Question: I have a test project I'm using to familiarise myself with VB6. Just a listbox, a button to get info, and a button to clear info:

Code:
'''
Option Explicit
Private Sub btnGet_Click()
lstResults.DataSource = GetMenuItems
End Sub
Private Sub btnClear_Click()
lstResults.Clear
End Sub
Public Function GetMenuItems() As ADODB.Recordset
Dim rs As ADODB.Recordset
Dim conn As New ADODB.Connection
conn.ConnectionString = "File Name=C:\connString.udl"
Dim cmd As New ADODB.Command
Set cmd.ActiveConnection = conn
cmd.CommandType = adCmdStoredProc
cmd.CommandText = "dbo.GetMenuItems"
Set rs = cmd.Execute()
GetMenuItems = rs
End Function
'''
The following error appears when I click the Get Items button (btnGet):
> Compile Error: Method or Data Member Not Found
At first I thought it might be something to do with the event/button, that some sort of binding between them wasn't present. But just putting in something like "MsgBox("Hello")" works fine. Yet it doesn't even seems to get to the line where the GetMenuItems function is called before throwing the error.
This being my first whirl with VB, I'm a little stumped.
EDIT - I've had a look at the UDL file I was using too. Tested that and its connecting ok on its own.
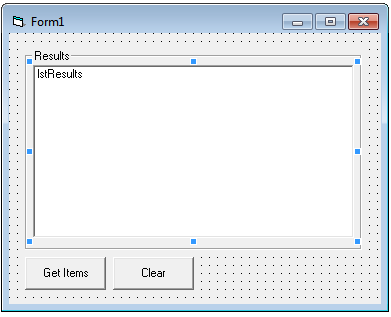
Answer: In 'Sub btnGet_Click', use
'''
Set lstResults.DataSource = GetMenuItems
'''
Assigning object references without using 'Set' is hardly ever the right thing to do. For what it's worth, omitting 'Set' references the left-hand side's default property; this was part of VB6 (OK, VB4, when classes were introduced) as a help to VB3 programmers, before there were such things as objects. Whatever kind of object 'lstResults.DataSource' returns likely does not have a default property, leading to the "Method or data member not found" error.